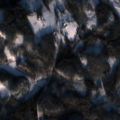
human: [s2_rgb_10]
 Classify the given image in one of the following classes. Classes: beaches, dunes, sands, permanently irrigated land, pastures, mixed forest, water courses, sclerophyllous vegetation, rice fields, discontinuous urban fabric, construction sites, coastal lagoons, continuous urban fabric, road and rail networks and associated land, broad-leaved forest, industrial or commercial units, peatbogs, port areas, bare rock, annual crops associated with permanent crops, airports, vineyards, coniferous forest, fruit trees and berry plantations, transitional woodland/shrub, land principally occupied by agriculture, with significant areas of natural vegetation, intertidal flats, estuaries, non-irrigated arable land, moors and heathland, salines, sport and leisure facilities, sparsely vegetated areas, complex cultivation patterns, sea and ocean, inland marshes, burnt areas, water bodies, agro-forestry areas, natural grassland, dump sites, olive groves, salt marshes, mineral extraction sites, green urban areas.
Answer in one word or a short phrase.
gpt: coniferous forest, mixed forest, transitional woodland/shrub